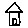
Label: house